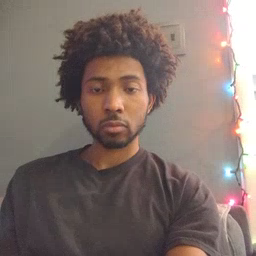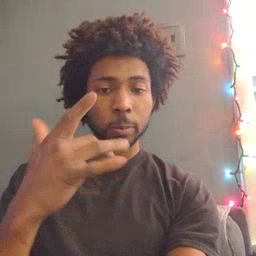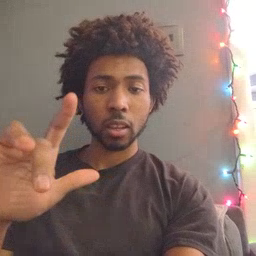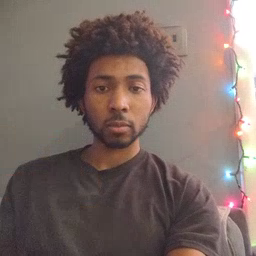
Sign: empty